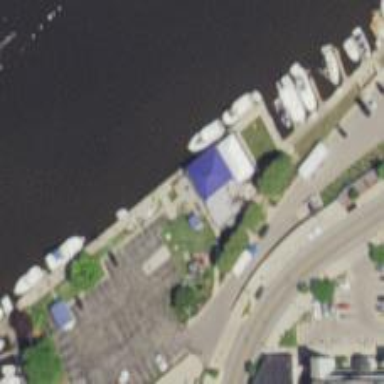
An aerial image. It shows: Marina on leisure land.